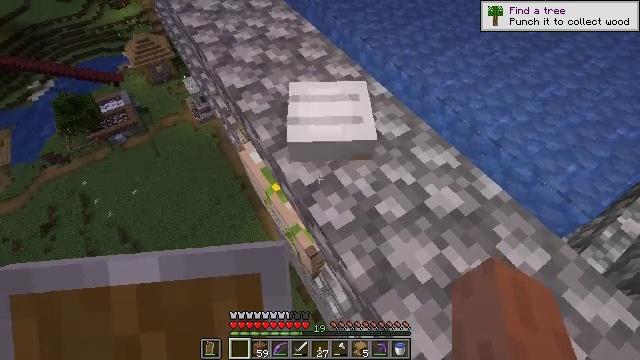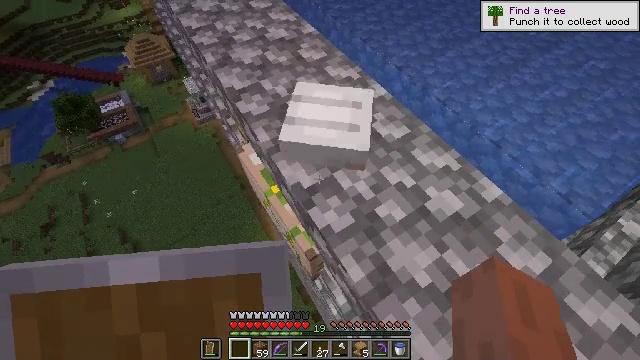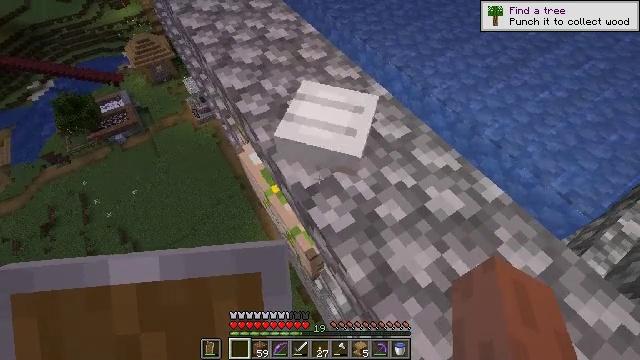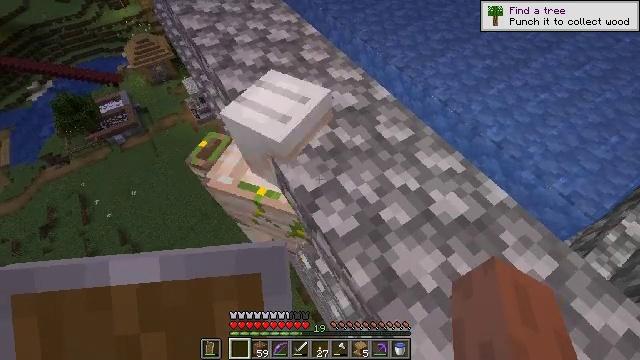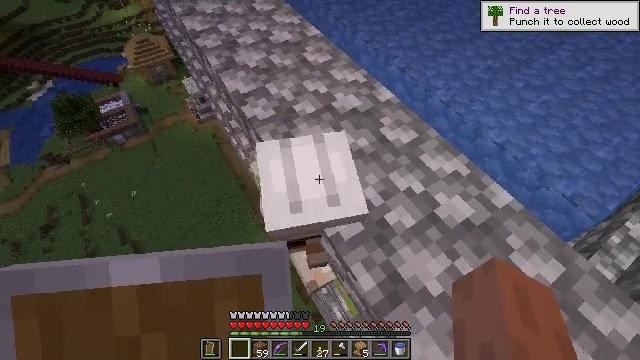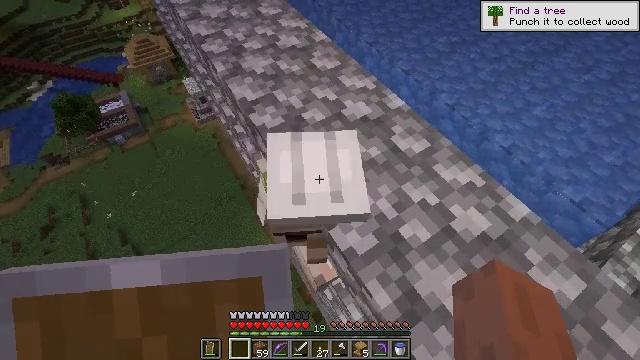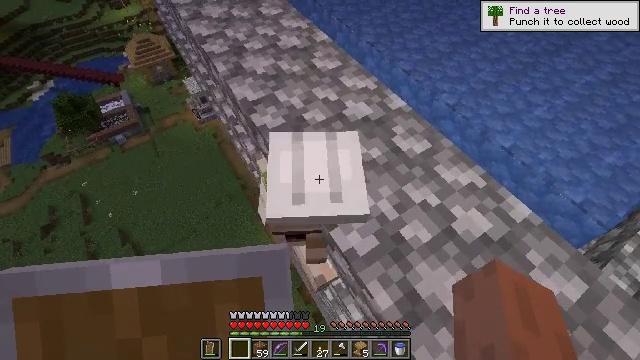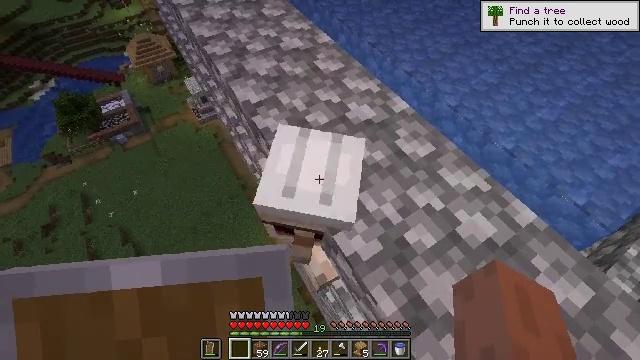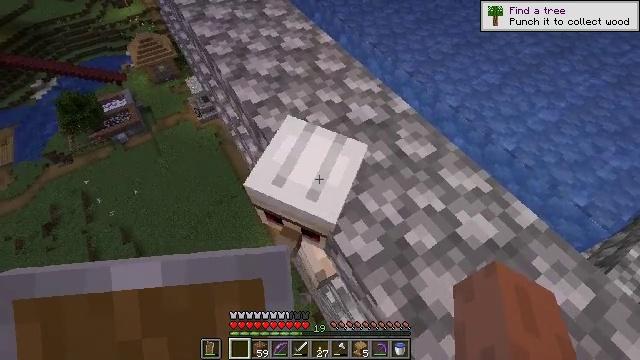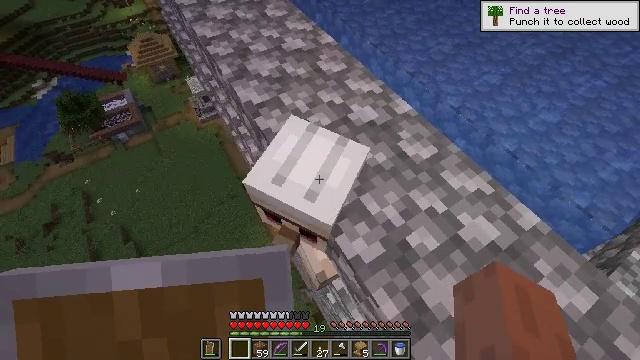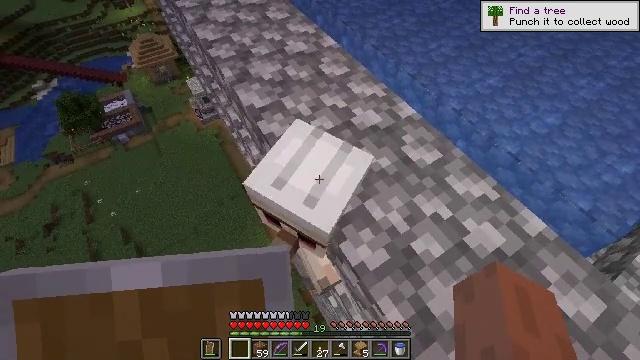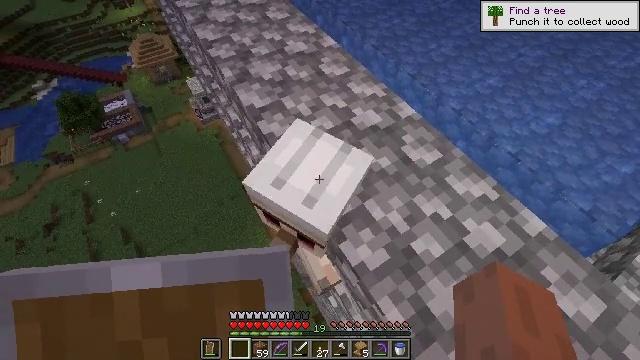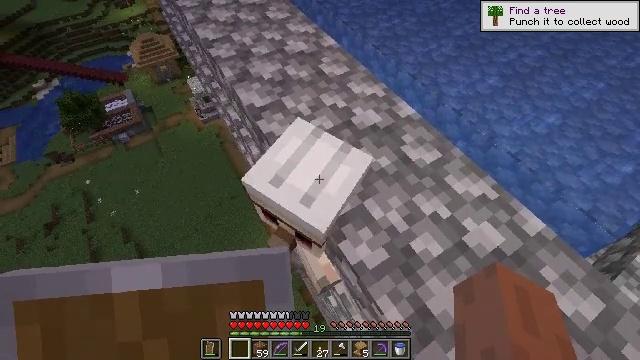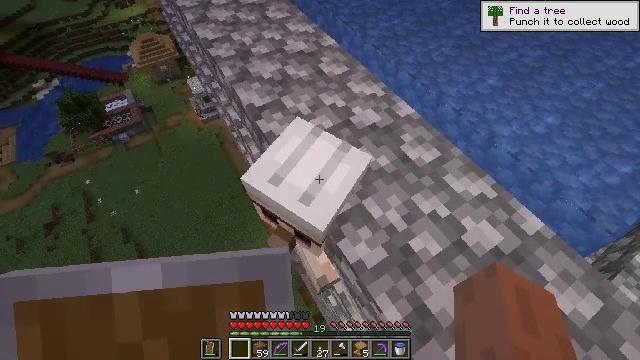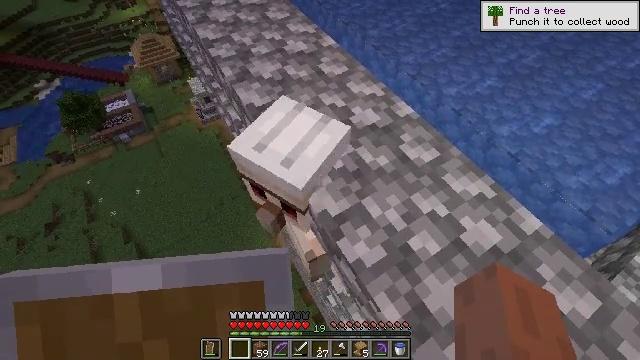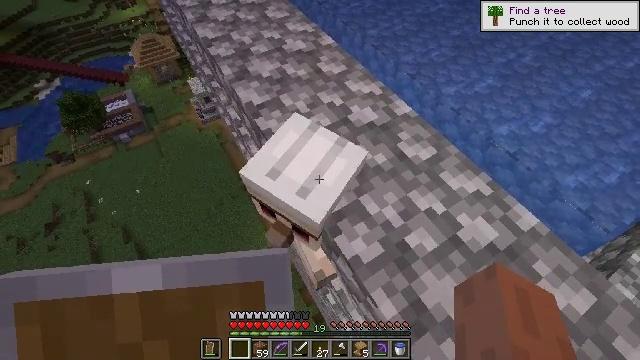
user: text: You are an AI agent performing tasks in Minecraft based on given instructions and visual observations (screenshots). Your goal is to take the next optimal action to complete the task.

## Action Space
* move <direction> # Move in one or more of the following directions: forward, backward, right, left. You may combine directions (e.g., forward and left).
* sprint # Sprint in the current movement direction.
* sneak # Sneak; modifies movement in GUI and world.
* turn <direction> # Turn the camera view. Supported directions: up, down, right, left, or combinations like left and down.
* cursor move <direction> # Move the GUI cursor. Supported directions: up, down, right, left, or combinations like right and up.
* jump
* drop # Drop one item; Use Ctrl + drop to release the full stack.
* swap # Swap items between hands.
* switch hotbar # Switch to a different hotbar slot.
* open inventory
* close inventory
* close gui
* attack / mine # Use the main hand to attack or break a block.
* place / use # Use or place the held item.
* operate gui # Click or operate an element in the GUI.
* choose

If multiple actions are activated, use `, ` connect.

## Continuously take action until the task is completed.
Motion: motion action
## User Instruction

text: Get an oak sign from crafting table.
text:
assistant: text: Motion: move forward, sneak
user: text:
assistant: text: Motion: move forward and move left, sneak
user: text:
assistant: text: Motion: move forward and move left, sneak
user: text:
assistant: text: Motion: move forward and move left, sneak
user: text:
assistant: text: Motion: move forward and move left, sneak
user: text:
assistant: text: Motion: move forward and move left, sneak
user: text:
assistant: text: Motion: move forward and move left, sneak
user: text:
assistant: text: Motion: move forward and move left, sneak
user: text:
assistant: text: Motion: move forward and move left, sneak
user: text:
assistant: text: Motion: move forward and move left, sneak
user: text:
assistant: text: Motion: move forward and move left, sneak
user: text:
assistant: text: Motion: move forward and move left, sneak
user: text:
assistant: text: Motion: move forward and move left, sneak
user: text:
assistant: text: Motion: move forward and move left, sneak
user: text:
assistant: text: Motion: move forward and move left, sneak
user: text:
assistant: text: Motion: move forward and move left, sneak
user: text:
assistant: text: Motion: move forward and move left, sneak
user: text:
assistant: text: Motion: move forward and move left, sneak
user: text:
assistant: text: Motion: move forward and move left, sneak, turn left
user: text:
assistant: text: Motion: move forward and move left, sneak, turn left
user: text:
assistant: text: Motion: move forward and move left, sneak, turn left
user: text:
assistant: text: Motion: move forward and move left, sneak
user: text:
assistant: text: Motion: move forward and move left, sneak
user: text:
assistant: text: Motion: move forward and move left, sneak
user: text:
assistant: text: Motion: move forward and move left, sneak
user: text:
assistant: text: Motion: move forward and move left, sneak
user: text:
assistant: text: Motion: move forward and move left, sneak, turn left
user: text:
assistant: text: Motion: move forward and move left, sneak, turn left
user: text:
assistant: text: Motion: move forward and move left, sneak
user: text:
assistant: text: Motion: move forward and move left, sneak